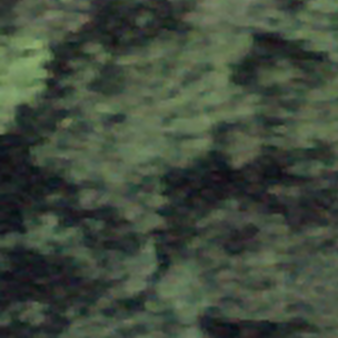
Label: other